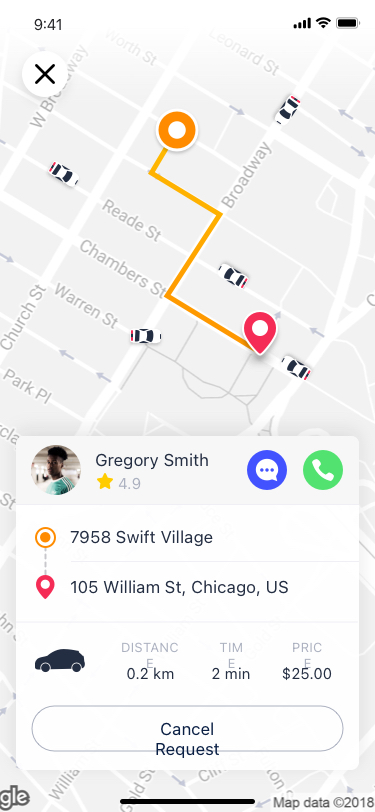
Text in this UI design:
7958 Swift Village
105 William St, Chicago, US
Cancel Request
Gregory Smith
Distance
Time
Price
0.2 km
2 min
$25.00
4.9